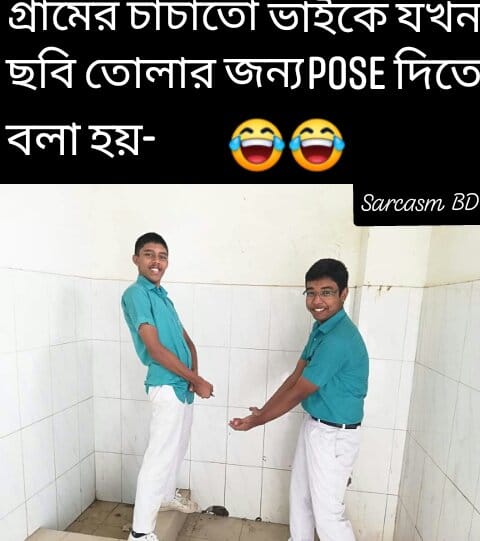
Caption: গ্রামের চাচাতো ভাইকে যখন ছবি তোলার জন্য POSE দিতে বলা হয় -
Label: hate